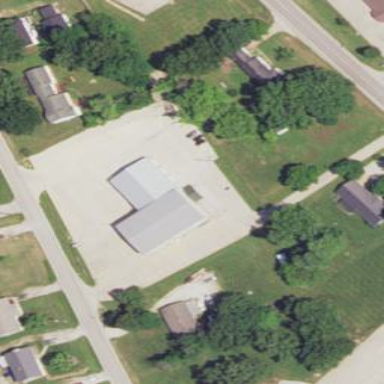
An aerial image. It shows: Ambulance station building.